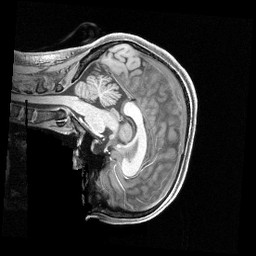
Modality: T1w
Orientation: sagittal
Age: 24
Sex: female
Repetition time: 2.4 s
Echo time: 0.00222 s